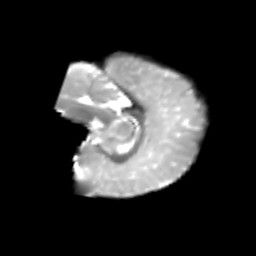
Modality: T2w
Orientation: sagittal
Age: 6
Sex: male
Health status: healthy